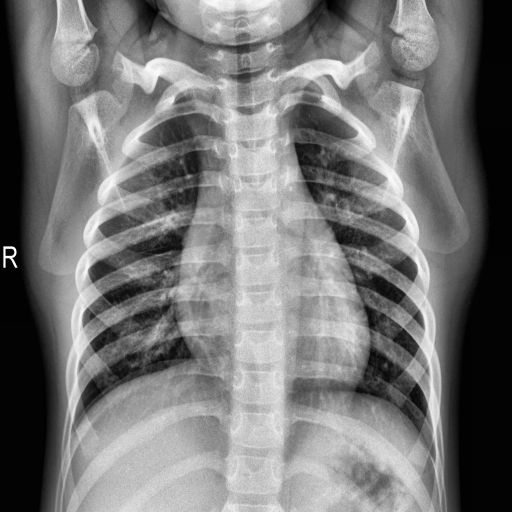
Finding: NORMAL